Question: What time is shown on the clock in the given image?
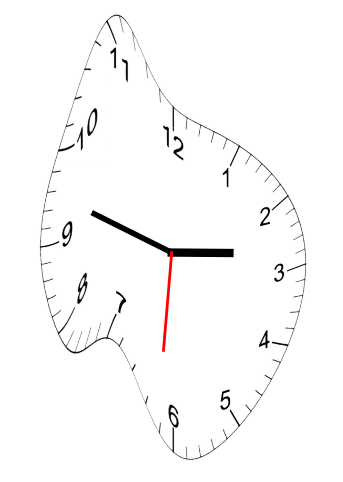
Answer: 02:47:31